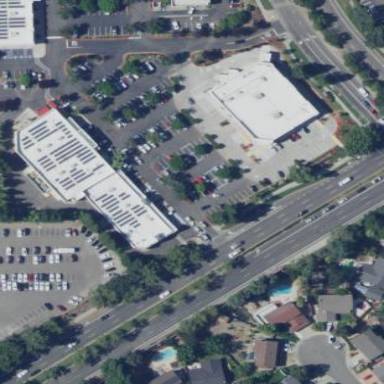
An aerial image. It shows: Commercial building.